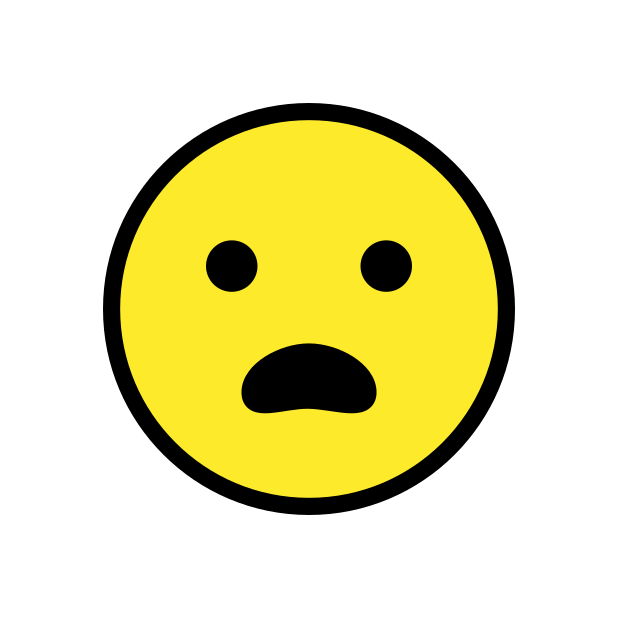
Emoji: 😦
Name: frowning face with open mouth
Unicode: 0x1f626